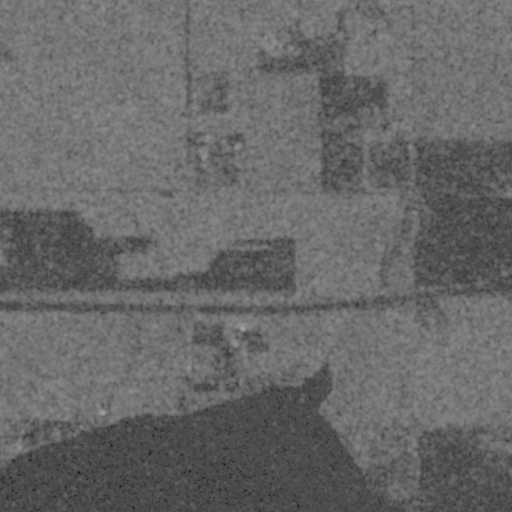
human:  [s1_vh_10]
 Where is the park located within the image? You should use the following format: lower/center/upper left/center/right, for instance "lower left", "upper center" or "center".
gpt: The park is located in the lower right of the image.
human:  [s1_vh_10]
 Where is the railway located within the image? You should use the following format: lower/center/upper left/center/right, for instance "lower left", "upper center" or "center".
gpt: The railway is located in the right of the image.
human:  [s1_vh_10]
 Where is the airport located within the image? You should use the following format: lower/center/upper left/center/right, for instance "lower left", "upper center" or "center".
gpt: There is no airport in the image.

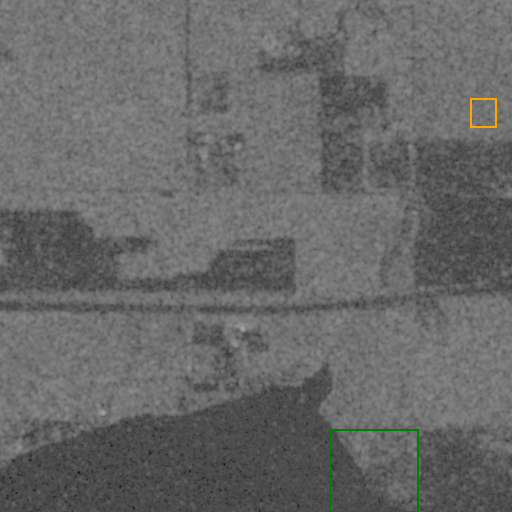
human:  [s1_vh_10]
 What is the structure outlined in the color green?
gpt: The structure outlined in green is a park.
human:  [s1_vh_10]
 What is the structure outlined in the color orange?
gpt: The structure outlined in orange is a building.
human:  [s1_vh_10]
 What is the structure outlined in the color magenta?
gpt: There is no magenta outline.